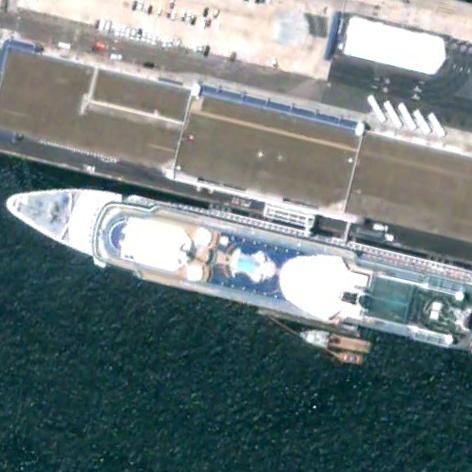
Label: Megayacht